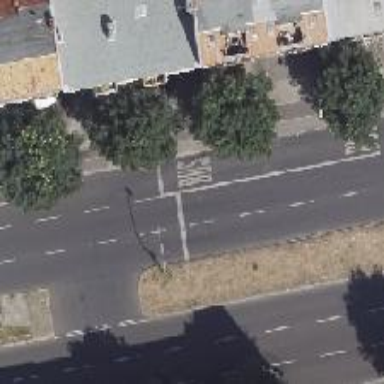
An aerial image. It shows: Road with traffic signals.